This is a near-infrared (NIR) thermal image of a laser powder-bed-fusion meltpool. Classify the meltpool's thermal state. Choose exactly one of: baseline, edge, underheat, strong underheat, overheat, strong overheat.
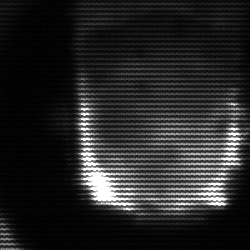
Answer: baseline